Question: I'm trying to center the CONTENTS of a flexbox item while using 'justify-content:stretch;' It appears that the old trick of using 'display:table-cell;vertical-align:middle;' doesn't work in this situation. What does?
'''
.flex-container {
display:flex;
align-items:center;
justify-content:stretch;
}
.flex-item {
align-self:stretch;
}
<div class="flex-container">
<div class="flex-item">I want to be vertically centered! But I'm not.</div>
</div>
'''
There seems to be a lot confusion about what I'm asking. I'm trying to center the of the flex-item. With 'justify-content:stretch', the height of the item will stretch to the full height of the container, but of the item floats to the top (at least in Chrome).
"A picture is worth a thousand words." (A) is what I've already got. (B) is what I want.

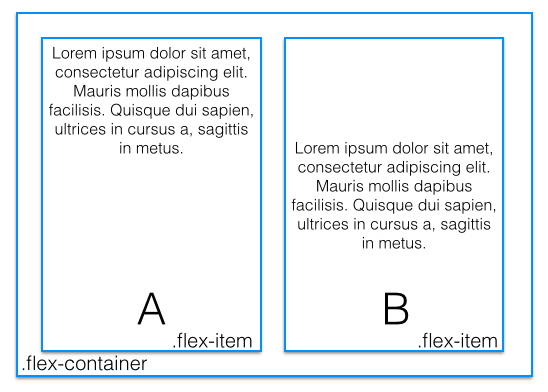
Answer: It can be achieved by 'display'ing each flex item as a 'flex' container and then aligning the contents vertically by 'align-items' property, as follows:
'''
.flex-container {
display:flex;
align-items:center;
height: 200px; /* for demo */
}
.flex-item {
align-self:stretch;
display:flex;
align-items:center;
background-color: gold; /* for demo */
}
'''
'''
<div class="flex-container">
<div class="flex-item">
I want to be vertically centered!

But I'm not.

</div>
</div>
'''
As a side-note, if you omit the 'align-items:center;' declaration of the '.flex-container' you can safely remove 'align-self:stretch;' from flex items as well.